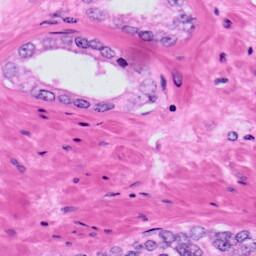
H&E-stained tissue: Prostate